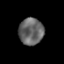
Tissue: prostate
Cell type: T cells
Senescence score: 0.3144
Nuclear area (px): 648
Mean DAPI intensity: 101.09